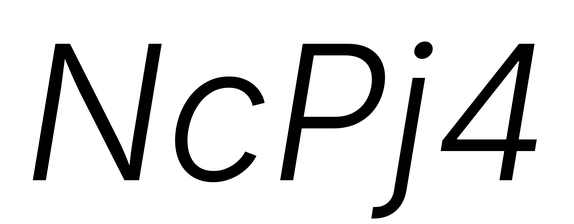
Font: Inter-Italic_Light_Italic